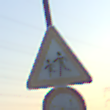
Verkehrszeichen: KinderRechts
Zusatzzeichen unten: VerbotUeberholenEinspurigeFahrzeuge
Umgebung: Outdoor, Nature
Tageszeit: Dawn
Wetter: Clear
Licht: Natural
Jahreszeit: NotSpecified
Kontrast: LowContrast